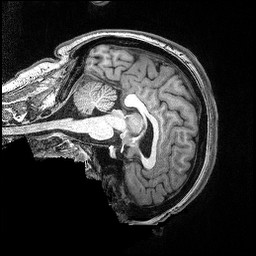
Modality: T1w
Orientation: sagittal
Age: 41
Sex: female
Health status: healthy
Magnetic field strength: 3 T
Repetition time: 2.53 s
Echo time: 0.00331 s